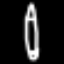
Label: pencil